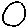
Label: circle